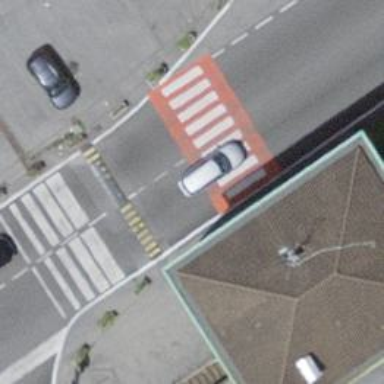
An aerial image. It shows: Uncontrolled zebra crossing on the road.